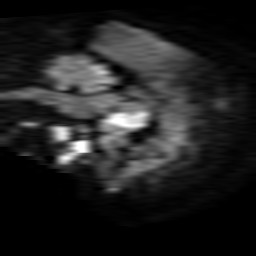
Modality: TRACE
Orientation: sagittal
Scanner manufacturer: philips
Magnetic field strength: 1.5 T
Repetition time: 4.756 s
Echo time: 0.07794 s